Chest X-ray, AP view. Patient: 63 years old, sex M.
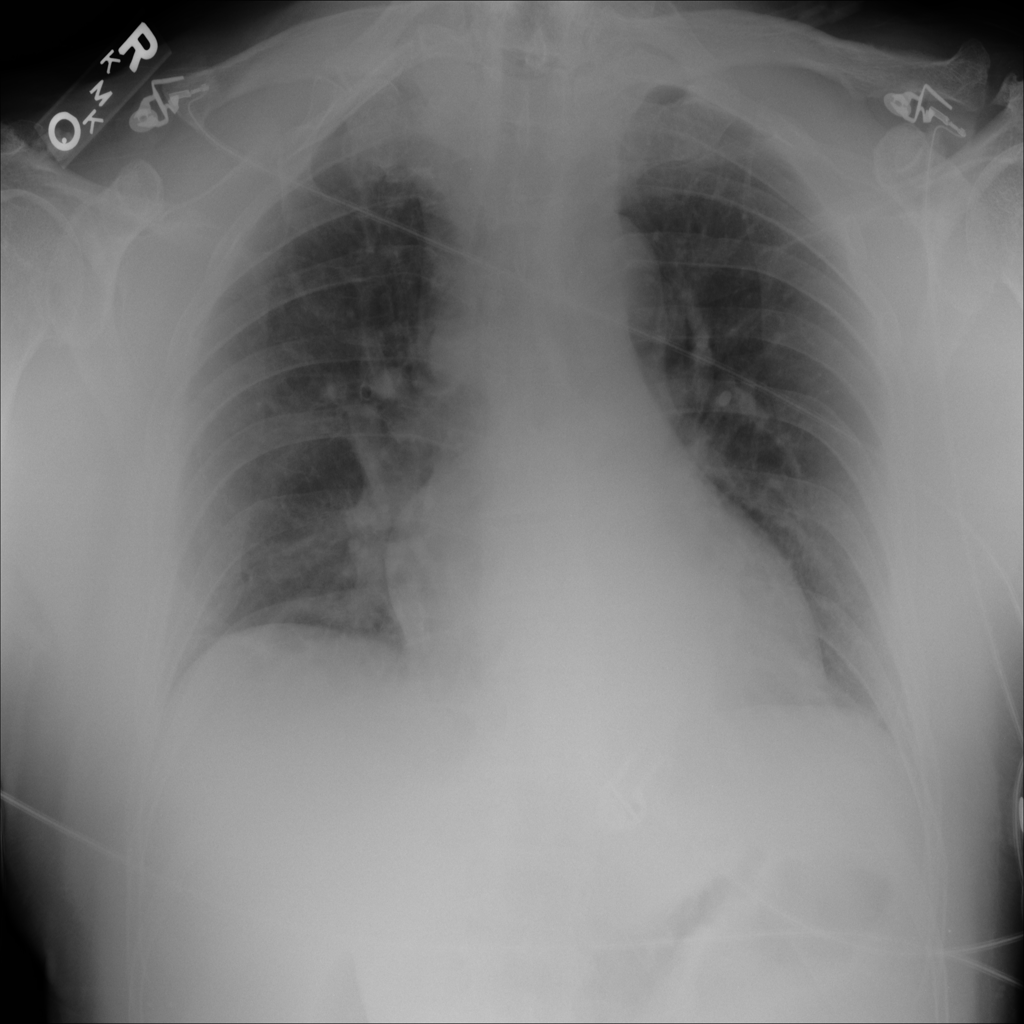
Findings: No Finding